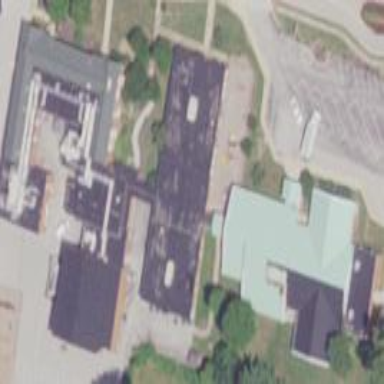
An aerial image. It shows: School building.